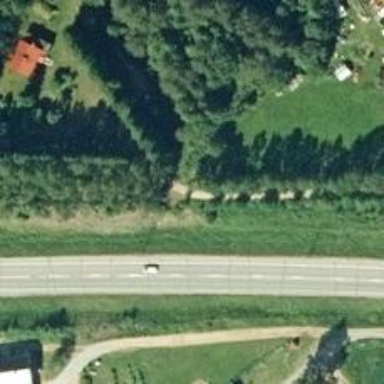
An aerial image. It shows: Simple road.